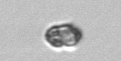
Label: Dinophyceae